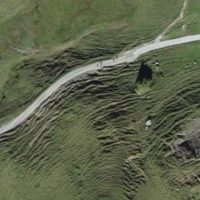
EUNIS habitat code: 23
Species observed at this site:
Dactylorhiza maculata
Tussilago farfara
Pinguicula alpina
Gentiana verna
Gymnadenia conopsea